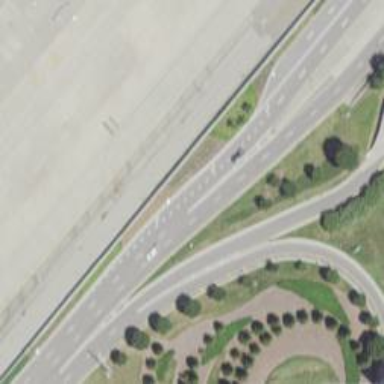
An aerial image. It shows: Asphalt road with primary link designation.